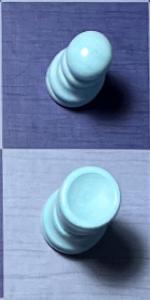
Label: Rook_White